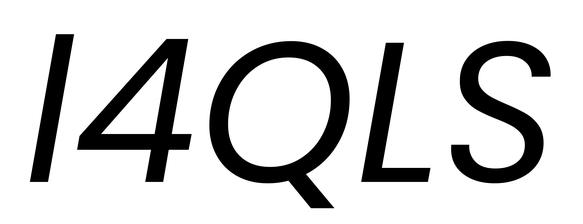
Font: Poppins-Italic